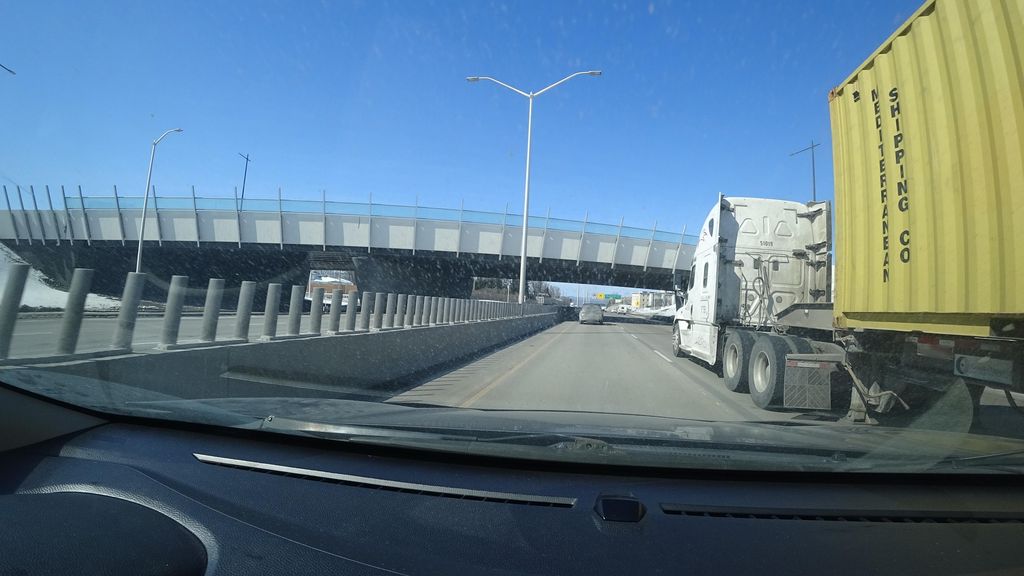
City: quebec_city